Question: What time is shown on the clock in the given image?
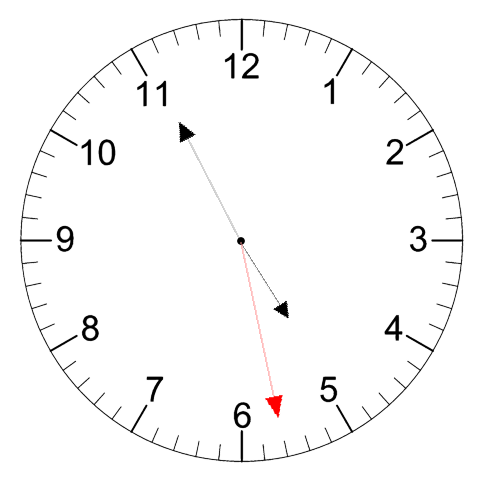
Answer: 04:55:28